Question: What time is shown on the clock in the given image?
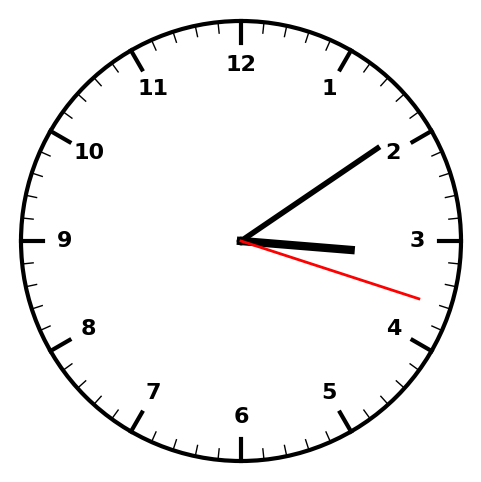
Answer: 03:09:18